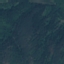
Land use / land cover: Forest